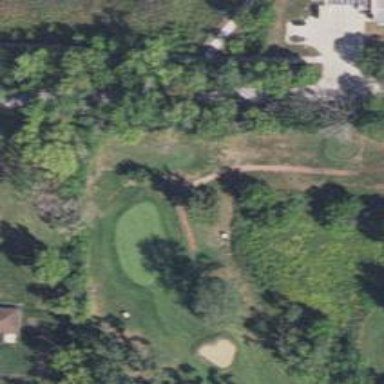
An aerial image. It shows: Golf hole.